Field crop: maize
Growth stage: 1
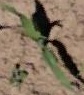
Species: maize